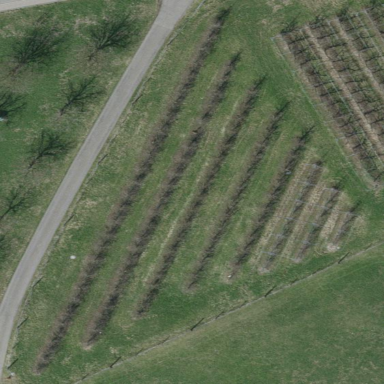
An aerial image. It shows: Orchard.